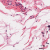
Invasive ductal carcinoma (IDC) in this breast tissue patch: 0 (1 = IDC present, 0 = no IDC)